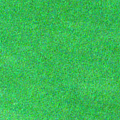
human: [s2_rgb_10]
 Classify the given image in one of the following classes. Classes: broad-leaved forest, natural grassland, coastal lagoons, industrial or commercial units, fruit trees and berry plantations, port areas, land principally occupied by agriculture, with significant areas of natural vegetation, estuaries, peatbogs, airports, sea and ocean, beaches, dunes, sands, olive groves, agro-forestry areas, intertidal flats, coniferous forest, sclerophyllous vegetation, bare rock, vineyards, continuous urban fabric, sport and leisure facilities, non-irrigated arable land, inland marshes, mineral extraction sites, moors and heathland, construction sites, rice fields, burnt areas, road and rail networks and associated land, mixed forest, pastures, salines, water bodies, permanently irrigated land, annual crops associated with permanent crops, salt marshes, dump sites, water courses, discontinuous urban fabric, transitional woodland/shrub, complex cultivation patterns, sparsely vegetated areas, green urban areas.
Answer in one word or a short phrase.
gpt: sea and ocean